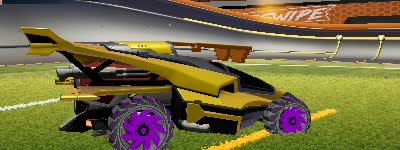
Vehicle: aftershock